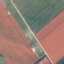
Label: AnnualCrop